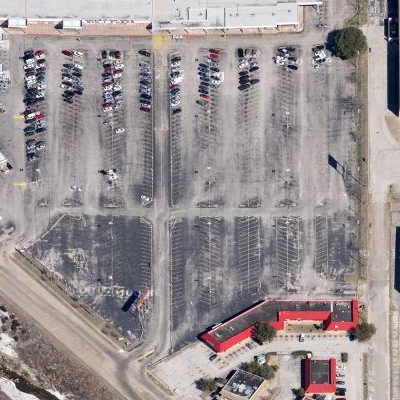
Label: Parking